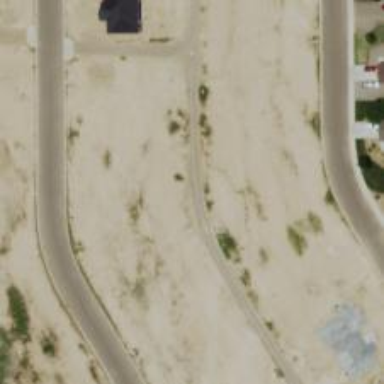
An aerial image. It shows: Alley classified as service road.